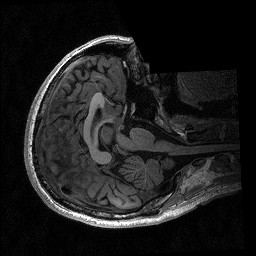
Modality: T1w
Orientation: axial